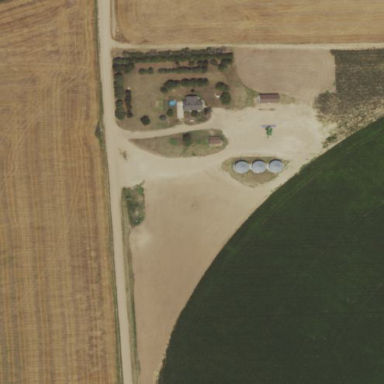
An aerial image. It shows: Farmyard area.